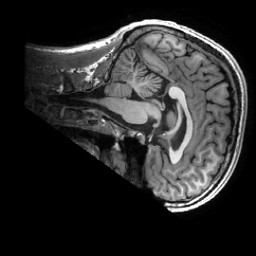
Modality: T1w
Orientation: sagittal
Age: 31
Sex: male
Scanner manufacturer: ge
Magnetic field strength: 3 T
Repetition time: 0.0073 s
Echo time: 0.003 s